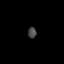
Tissue: prostate
Cell type: T cells
Senescence score: 0.3396
Nuclear area (px): 90
Mean DAPI intensity: 71.178